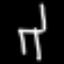
Label: chair